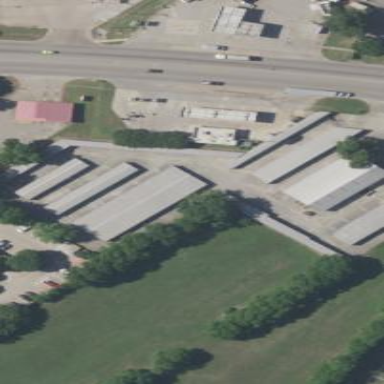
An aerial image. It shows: Storage rental shop.